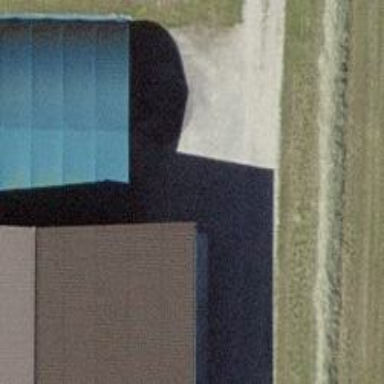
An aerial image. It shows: Shed building.